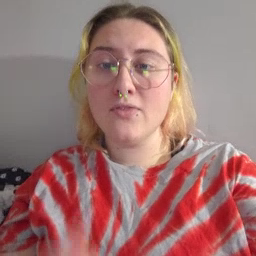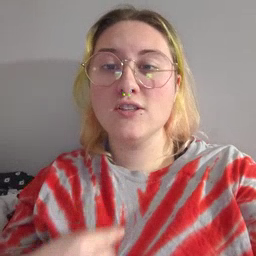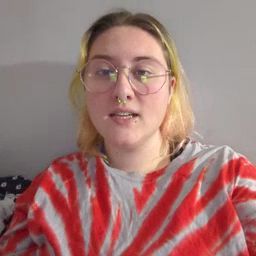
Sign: thirsty